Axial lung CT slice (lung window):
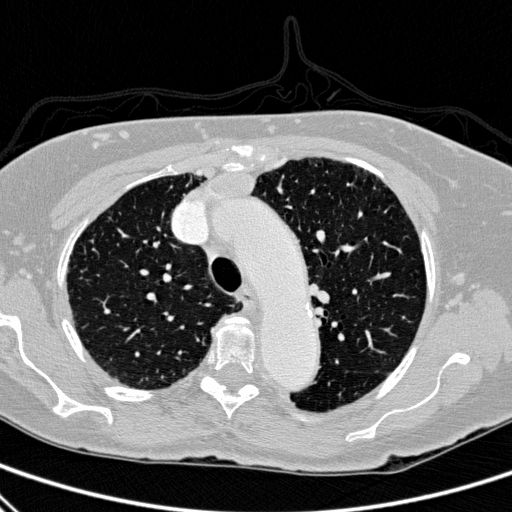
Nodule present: no